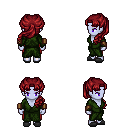
a pixel art fantasy rpg character, female body template, dark elf, purple skin, green robe, red pants, brunette princess hairstyle, leather bracers, gray slippers, four views (front, back, left, right), 2x2 character sprite sheet, small pixel art, hard edges, no anti-aliasing